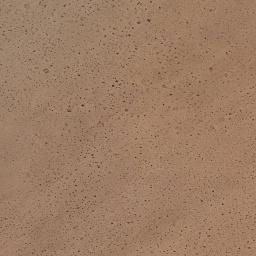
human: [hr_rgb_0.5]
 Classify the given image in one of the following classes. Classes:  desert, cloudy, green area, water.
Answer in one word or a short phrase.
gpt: desert